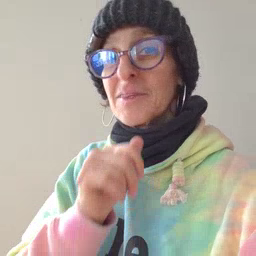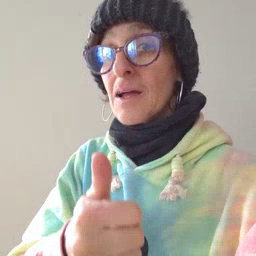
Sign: not